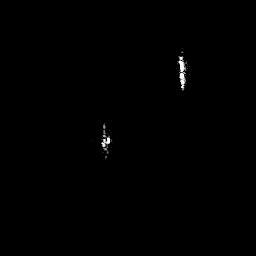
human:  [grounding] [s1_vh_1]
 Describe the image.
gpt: In the satellite image, there is  <ref>1 small ship </ref> <box>[[69, 21, 72, 34, 0]]</box> located at top right.